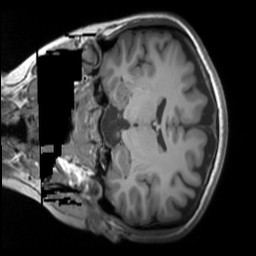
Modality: T1w
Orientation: coronal
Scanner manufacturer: siemens
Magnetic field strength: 3 T
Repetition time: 1.9 s
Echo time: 0.00267 s